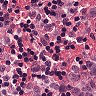
Metastatic tissue present: yes